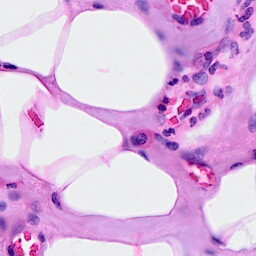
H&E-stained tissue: Breast